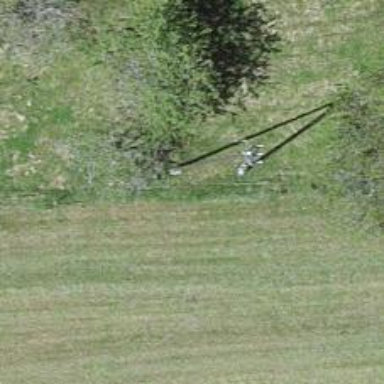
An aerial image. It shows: Minor power line.